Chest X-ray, PA view. Patient: 67 years old, sex F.
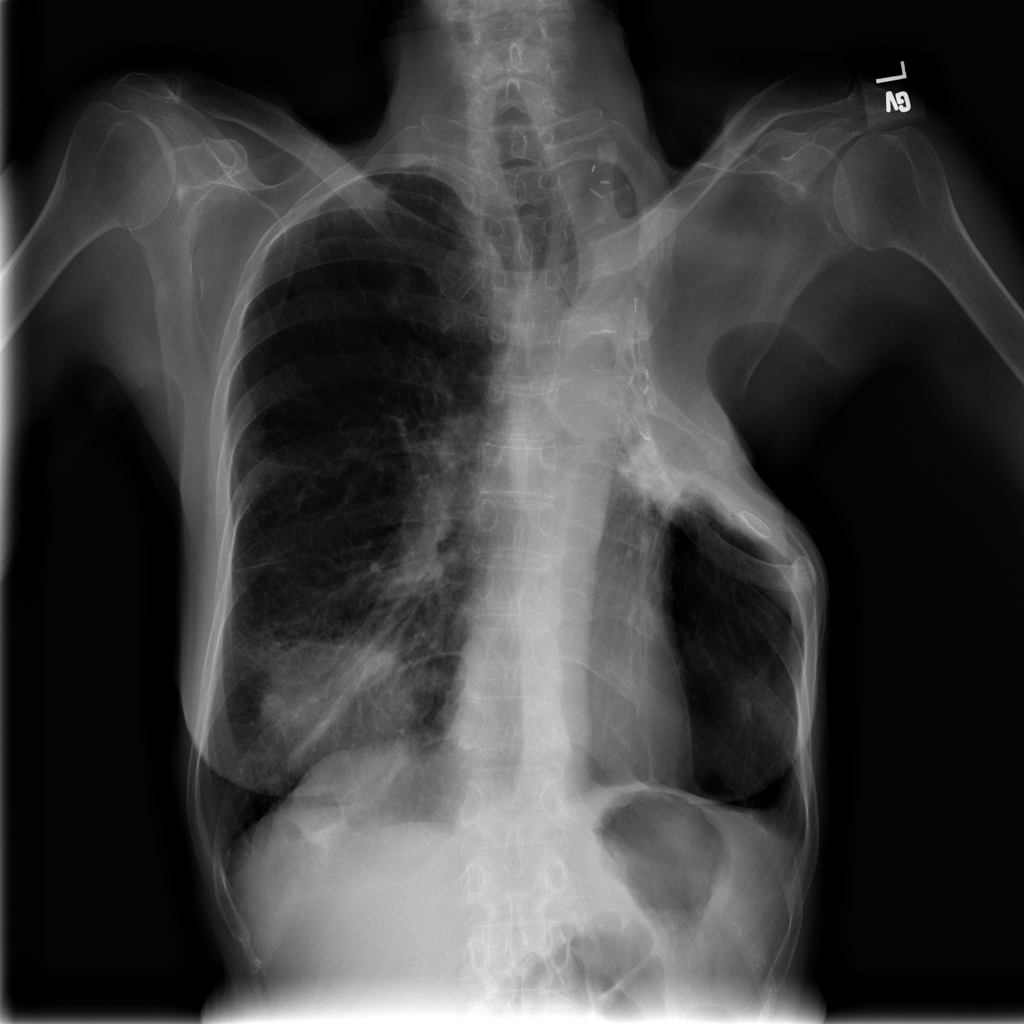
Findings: Mass, Nodule